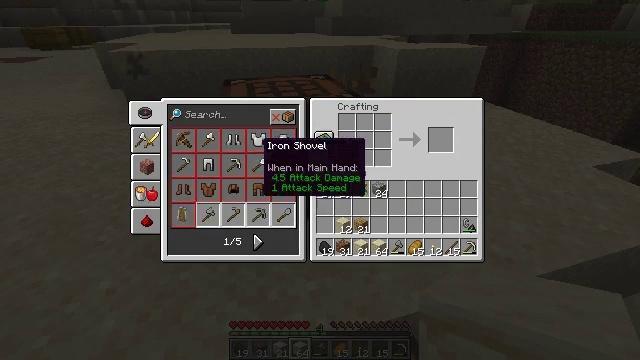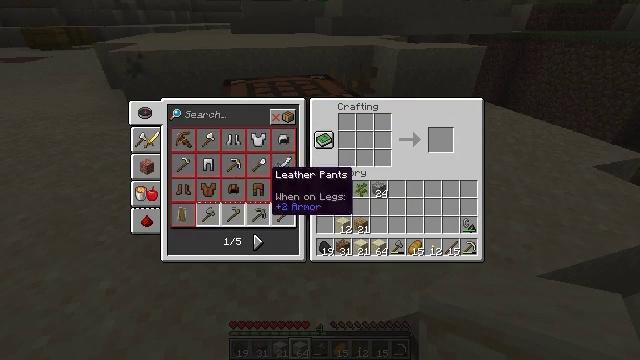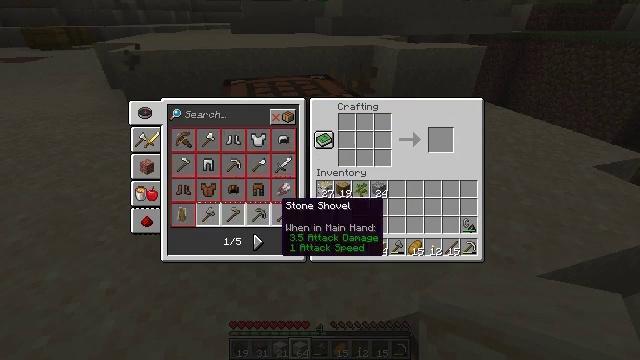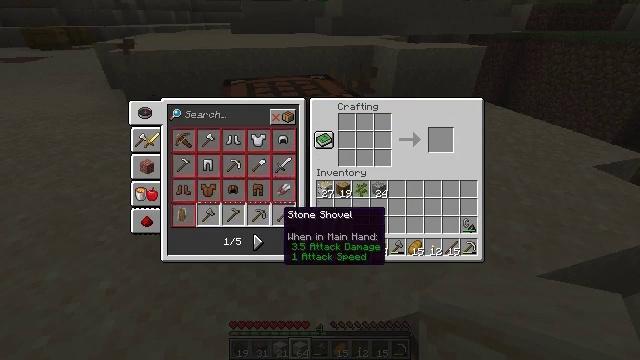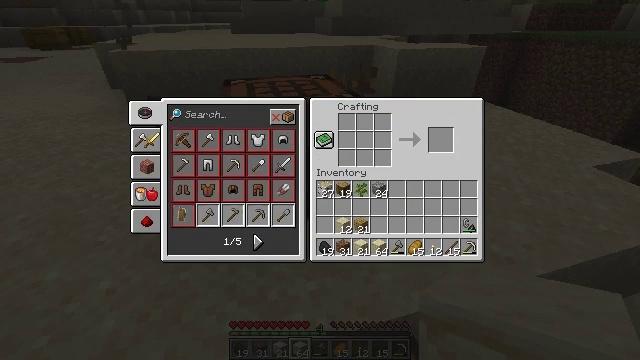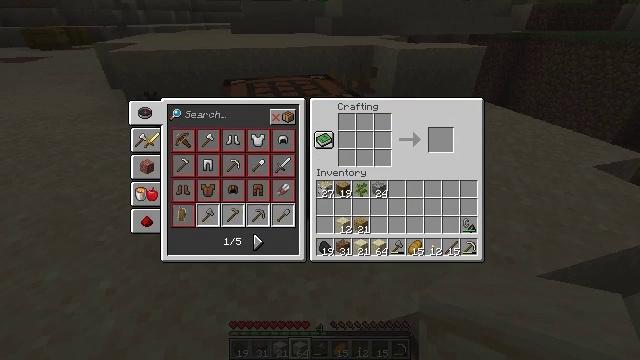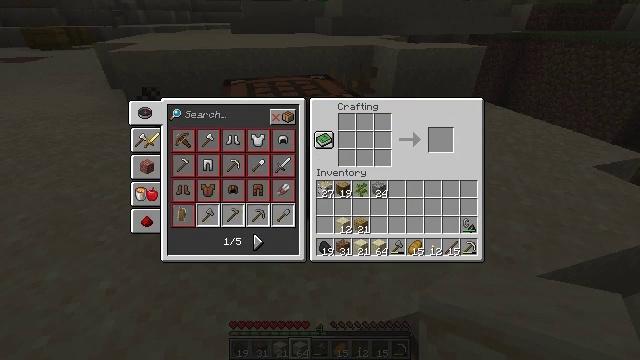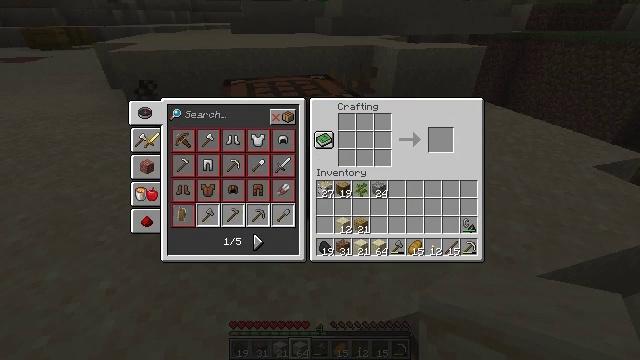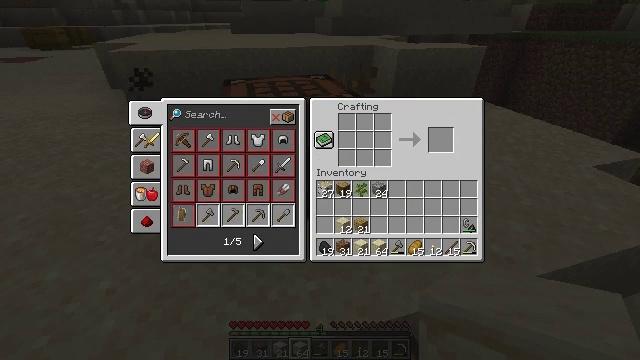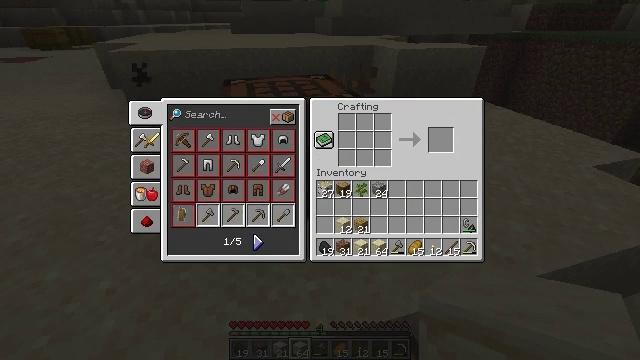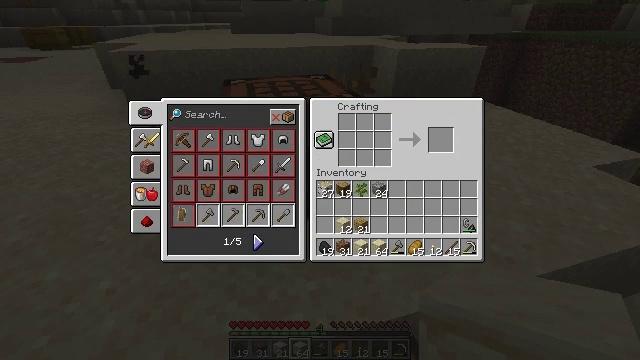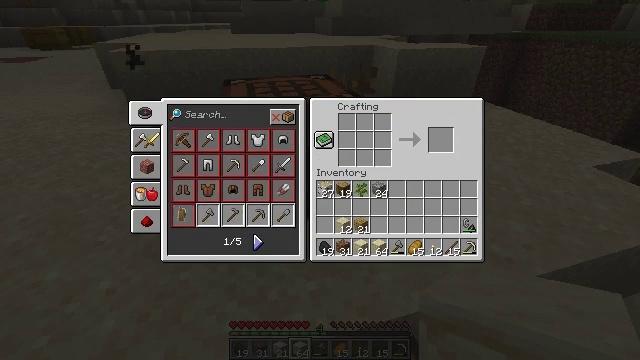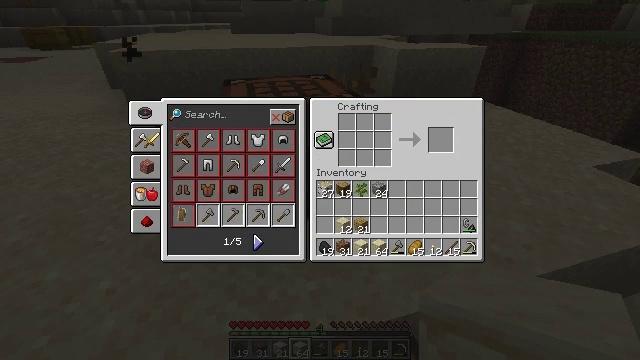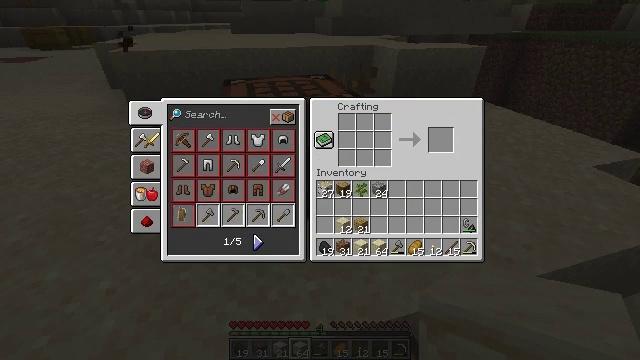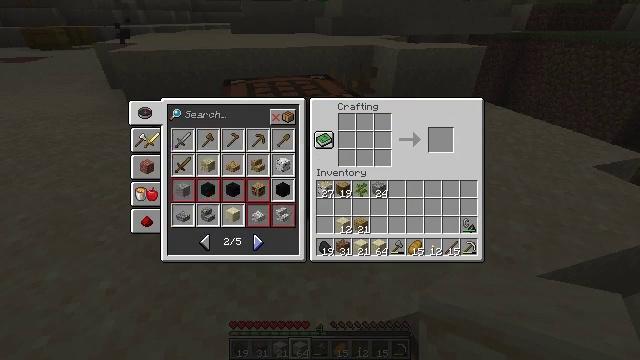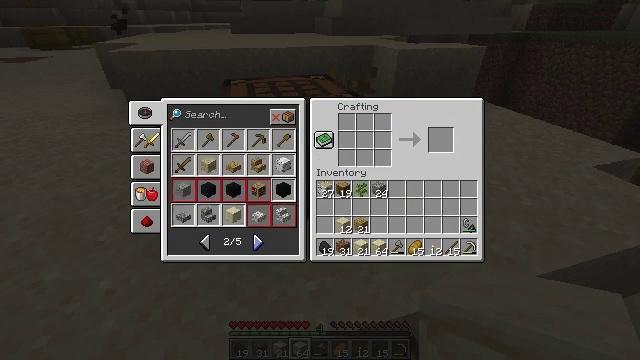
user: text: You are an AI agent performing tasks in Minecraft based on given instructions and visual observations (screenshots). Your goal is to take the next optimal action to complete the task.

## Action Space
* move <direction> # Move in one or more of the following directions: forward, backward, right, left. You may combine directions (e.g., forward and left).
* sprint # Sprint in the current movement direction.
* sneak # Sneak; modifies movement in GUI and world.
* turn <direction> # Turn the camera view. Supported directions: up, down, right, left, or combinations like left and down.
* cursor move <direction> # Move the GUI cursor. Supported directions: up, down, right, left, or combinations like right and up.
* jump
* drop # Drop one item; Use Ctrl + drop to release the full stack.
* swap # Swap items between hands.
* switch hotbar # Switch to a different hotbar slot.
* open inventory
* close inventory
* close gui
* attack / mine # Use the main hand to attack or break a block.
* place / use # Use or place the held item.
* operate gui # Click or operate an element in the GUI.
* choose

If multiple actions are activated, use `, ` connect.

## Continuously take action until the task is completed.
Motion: motion action
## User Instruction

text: Transform sandstone into cut sandstone in a crafting table.
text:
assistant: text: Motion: cursor move right and down
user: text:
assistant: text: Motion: cursor move right and down
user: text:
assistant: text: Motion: cursor move down
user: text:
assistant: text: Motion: cursor move down
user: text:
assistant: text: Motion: cursor move down
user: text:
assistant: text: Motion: no_op
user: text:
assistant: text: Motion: no_op
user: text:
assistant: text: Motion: no_op
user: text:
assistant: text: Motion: no_op
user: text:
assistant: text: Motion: no_op
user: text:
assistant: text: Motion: no_op
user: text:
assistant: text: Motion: no_op
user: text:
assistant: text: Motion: no_op
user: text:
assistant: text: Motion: operate gui
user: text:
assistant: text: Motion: operate gui
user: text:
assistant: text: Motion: no_op
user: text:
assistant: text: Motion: no_op
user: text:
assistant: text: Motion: no_op
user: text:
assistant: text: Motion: no_op
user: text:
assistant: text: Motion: no_op
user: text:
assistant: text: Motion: no_op
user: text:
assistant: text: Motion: no_op
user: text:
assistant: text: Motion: no_op
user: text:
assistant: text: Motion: no_op
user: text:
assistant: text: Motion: no_op
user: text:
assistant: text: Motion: no_op
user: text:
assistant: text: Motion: no_op
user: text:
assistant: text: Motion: no_op
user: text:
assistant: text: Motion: no_op
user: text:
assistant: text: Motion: no_op